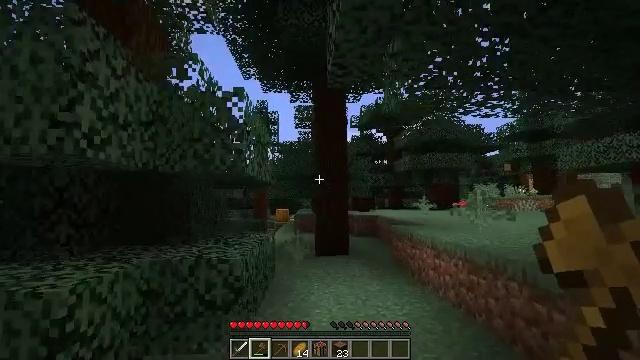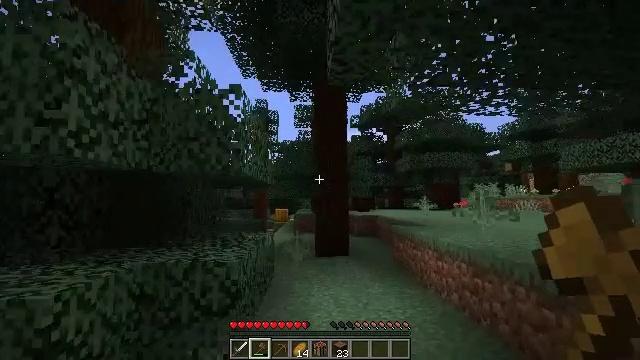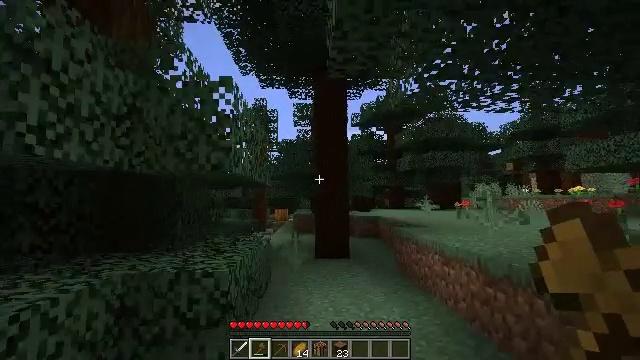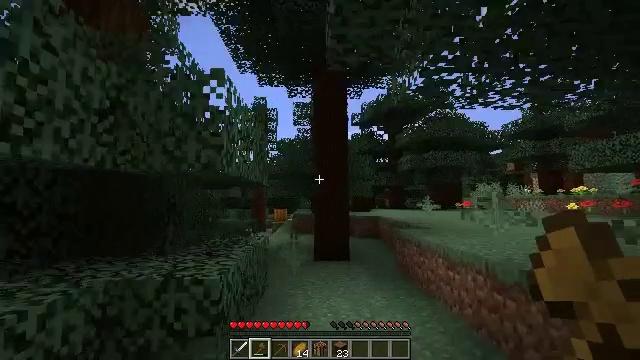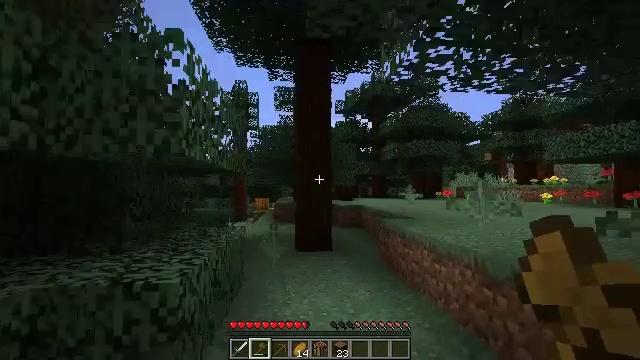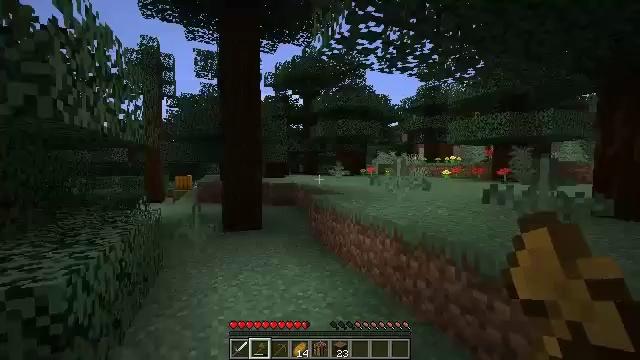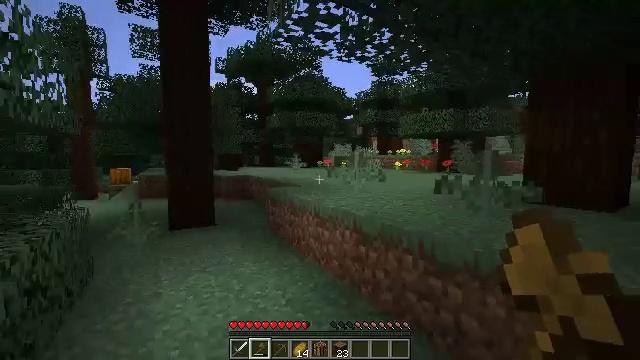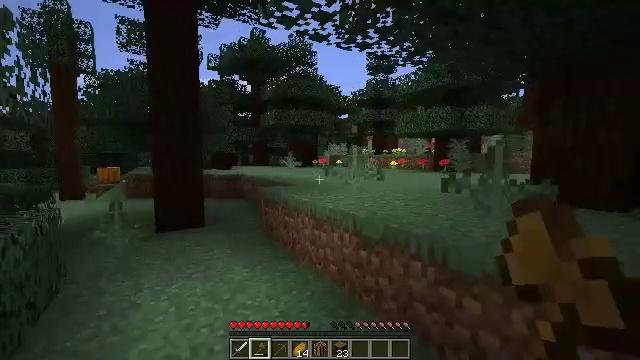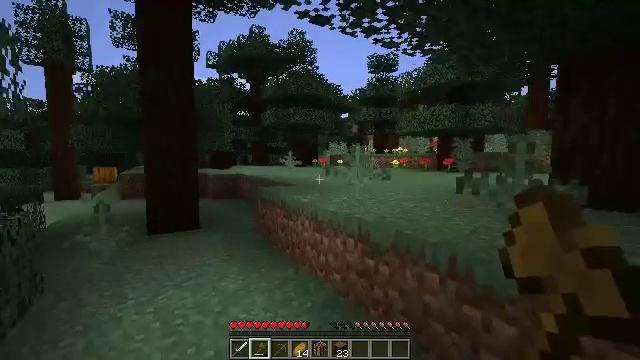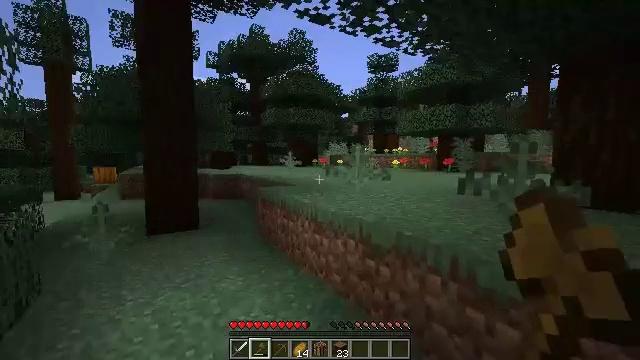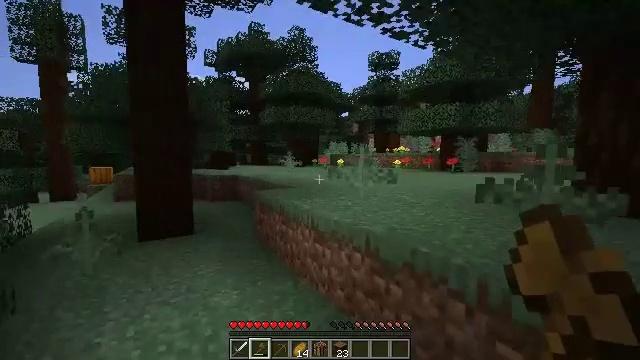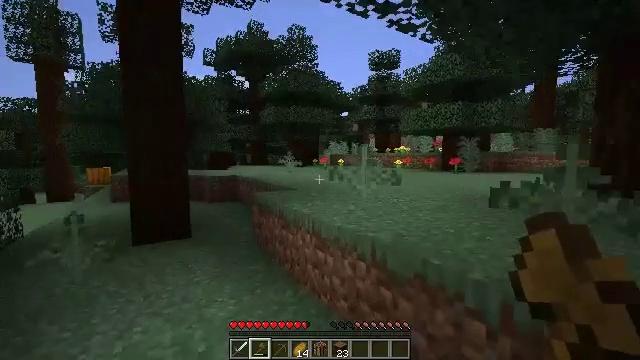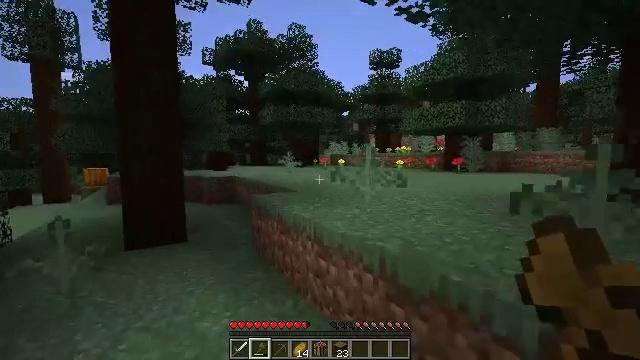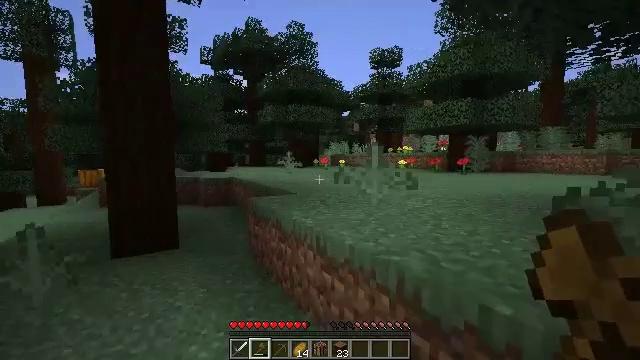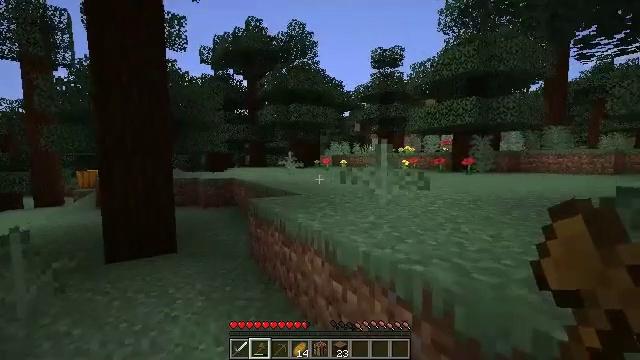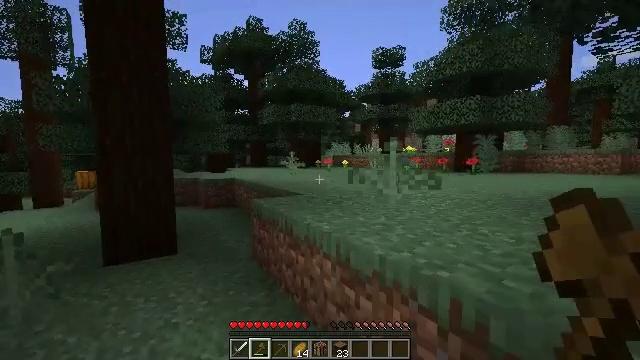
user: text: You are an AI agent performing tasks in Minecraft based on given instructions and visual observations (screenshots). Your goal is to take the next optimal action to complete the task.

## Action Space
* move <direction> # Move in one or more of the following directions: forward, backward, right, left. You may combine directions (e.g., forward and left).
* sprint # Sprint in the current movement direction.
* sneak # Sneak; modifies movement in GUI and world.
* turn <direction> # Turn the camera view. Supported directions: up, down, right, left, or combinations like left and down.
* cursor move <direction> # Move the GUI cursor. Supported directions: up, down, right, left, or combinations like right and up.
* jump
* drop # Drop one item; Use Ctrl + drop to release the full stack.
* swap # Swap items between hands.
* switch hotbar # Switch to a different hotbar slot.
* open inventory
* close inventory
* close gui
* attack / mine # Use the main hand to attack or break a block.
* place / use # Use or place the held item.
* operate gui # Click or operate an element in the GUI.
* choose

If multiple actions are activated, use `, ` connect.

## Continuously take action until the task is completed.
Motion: motion action
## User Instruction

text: Gather the torch from its position.
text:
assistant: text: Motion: move forward
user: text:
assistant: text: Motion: move forward
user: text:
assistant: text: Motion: move forward
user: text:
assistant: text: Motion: move forward, turn right and down
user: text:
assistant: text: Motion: move forward, turn right and down
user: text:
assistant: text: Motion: move forward, turn right and down
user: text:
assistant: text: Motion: move forward, turn right
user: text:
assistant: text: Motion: move forward
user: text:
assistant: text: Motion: move forward
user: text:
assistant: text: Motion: move forward
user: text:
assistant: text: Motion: move forward
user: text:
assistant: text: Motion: move forward
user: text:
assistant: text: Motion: move forward
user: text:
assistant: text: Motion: move forward and move left
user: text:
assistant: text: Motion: move forward and move left
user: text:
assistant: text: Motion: move forward and move left
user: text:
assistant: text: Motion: move forward and move left
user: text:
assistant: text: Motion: move forward and move left
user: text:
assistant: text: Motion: move forward and move left, turn right
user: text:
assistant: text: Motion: move forward and move left, turn right
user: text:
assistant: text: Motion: move forward and move left, turn right
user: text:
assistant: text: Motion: move forward and move left, turn right
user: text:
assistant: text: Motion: move forward, turn right
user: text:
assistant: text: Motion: move forward, turn right
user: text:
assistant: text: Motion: move forward, turn right
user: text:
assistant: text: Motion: move forward
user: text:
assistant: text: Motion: move forward
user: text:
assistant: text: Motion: no_op
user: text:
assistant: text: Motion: turn right
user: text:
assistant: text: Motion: turn right